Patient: sex M, age 42
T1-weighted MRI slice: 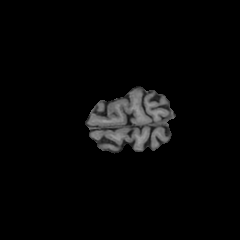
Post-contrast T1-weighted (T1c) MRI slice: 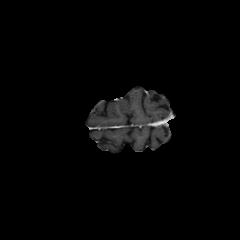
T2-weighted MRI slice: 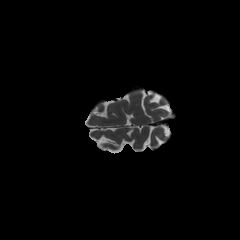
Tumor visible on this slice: no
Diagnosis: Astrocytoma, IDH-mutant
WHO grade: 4